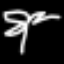
Label: palm tree